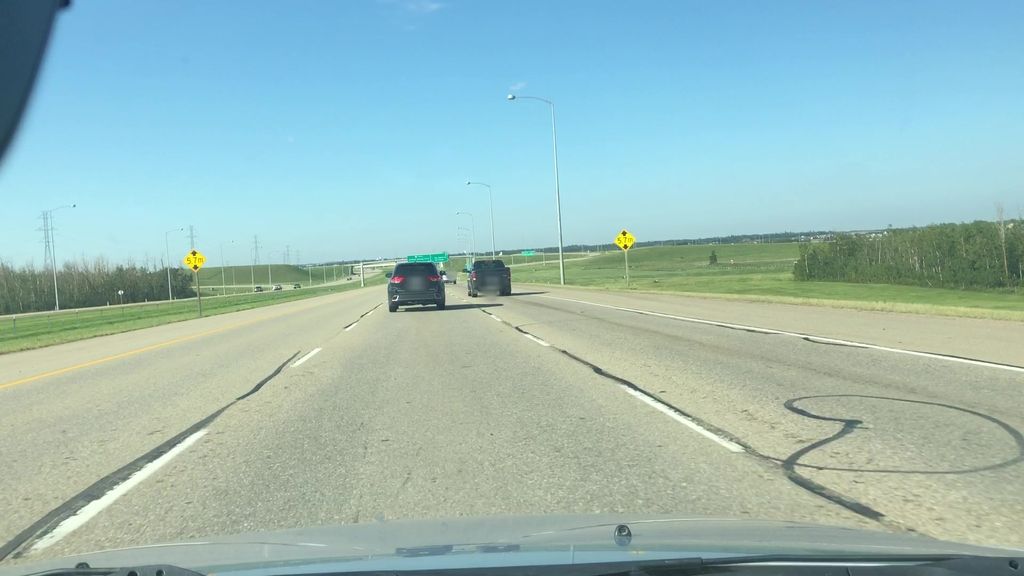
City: edmonton